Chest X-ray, PA view. Patient: 59 years old, sex F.
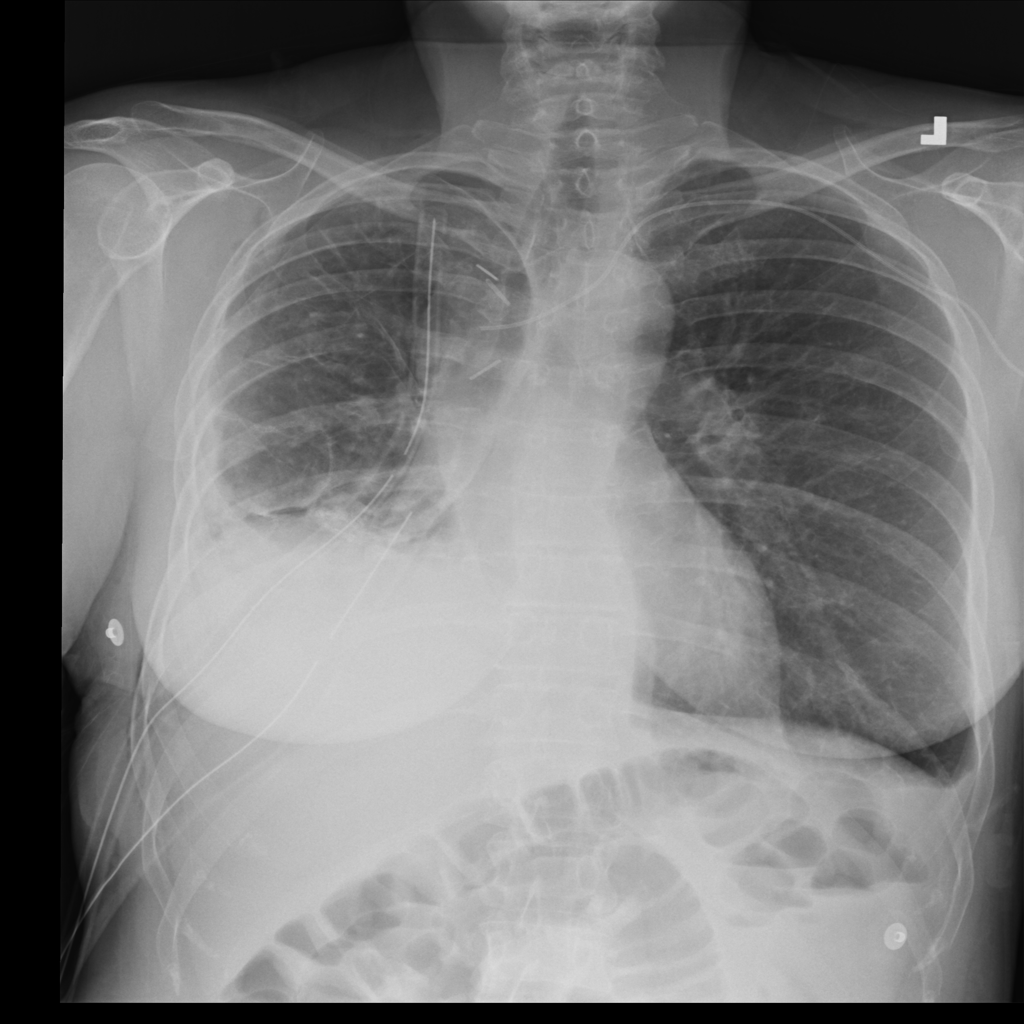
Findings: Pneumothorax